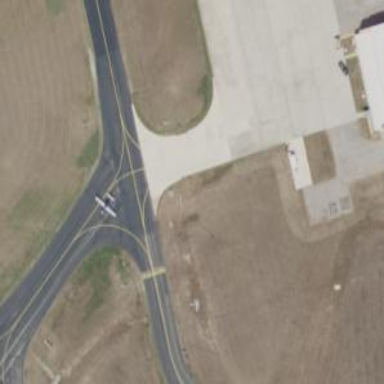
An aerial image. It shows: Image of taxiway at airport.